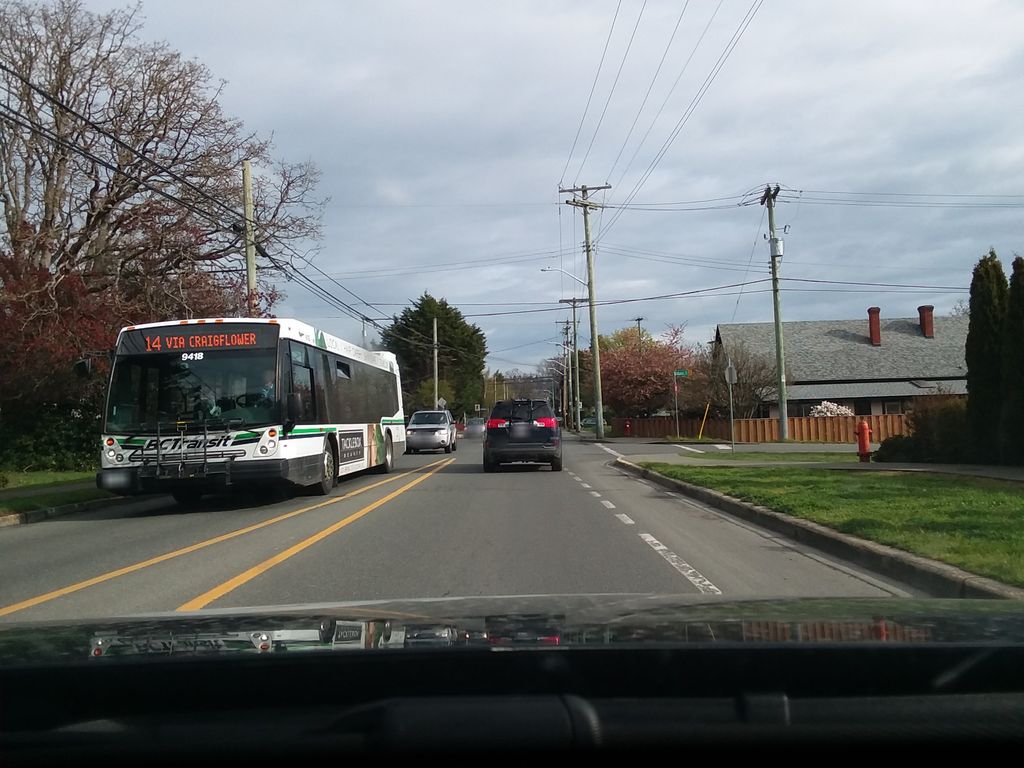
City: victoria